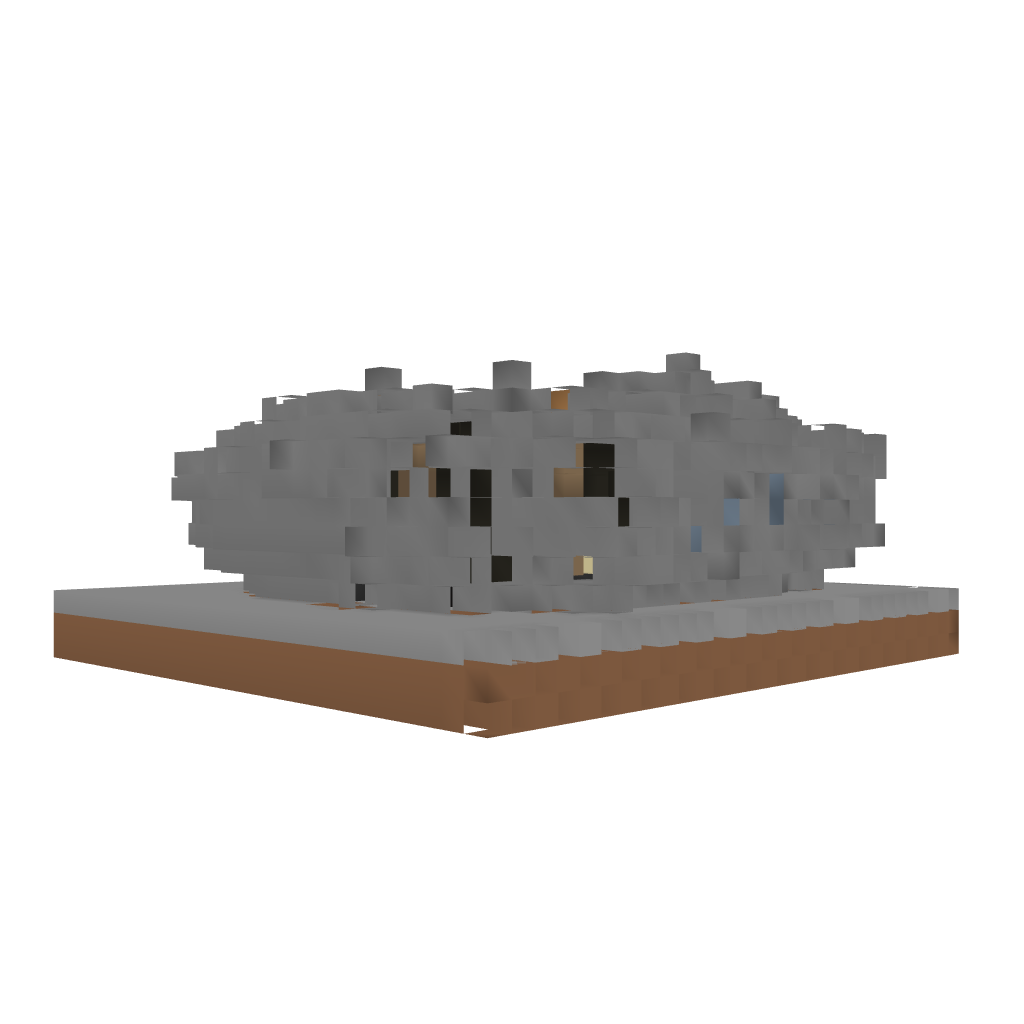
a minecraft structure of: A Nice Spawn :)